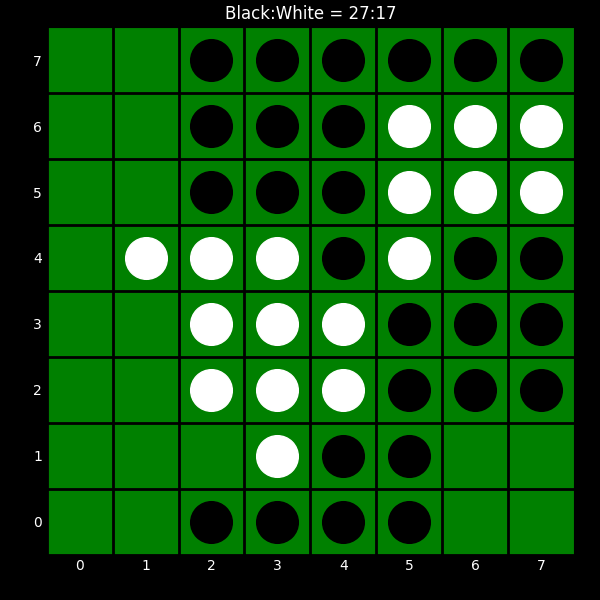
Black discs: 27
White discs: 17